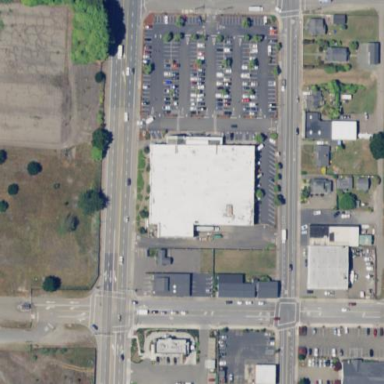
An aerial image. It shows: Retail building housing supermarket.